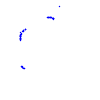
Particle: proton